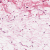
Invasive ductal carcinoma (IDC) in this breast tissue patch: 0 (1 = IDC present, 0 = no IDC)